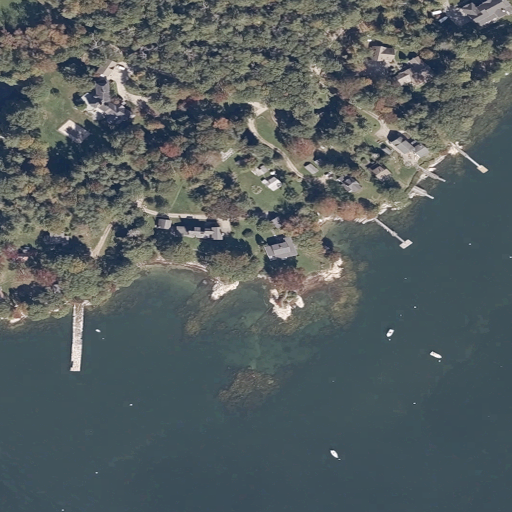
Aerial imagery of cape in Maine named Moore Point containing open water, mixed forest, open development, evergreen forest, low intensity development, herbaceous wetlands, pasture, medium intensity development, woody wetlands, deciduous forest, and grassland